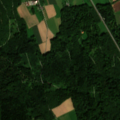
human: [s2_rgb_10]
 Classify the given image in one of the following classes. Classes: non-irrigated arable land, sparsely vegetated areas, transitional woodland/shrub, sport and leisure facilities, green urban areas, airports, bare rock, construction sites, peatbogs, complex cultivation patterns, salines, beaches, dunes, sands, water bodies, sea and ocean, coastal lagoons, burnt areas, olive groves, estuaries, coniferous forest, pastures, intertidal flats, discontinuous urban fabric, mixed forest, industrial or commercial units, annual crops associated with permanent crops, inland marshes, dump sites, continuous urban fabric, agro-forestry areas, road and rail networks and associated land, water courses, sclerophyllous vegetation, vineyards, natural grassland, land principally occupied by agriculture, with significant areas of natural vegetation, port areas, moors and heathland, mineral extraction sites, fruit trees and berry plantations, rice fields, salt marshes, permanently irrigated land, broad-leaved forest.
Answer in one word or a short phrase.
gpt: discontinuous urban fabric, non-irrigated arable land, complex cultivation patterns, mixed forest